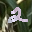
Label: 2